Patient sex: F
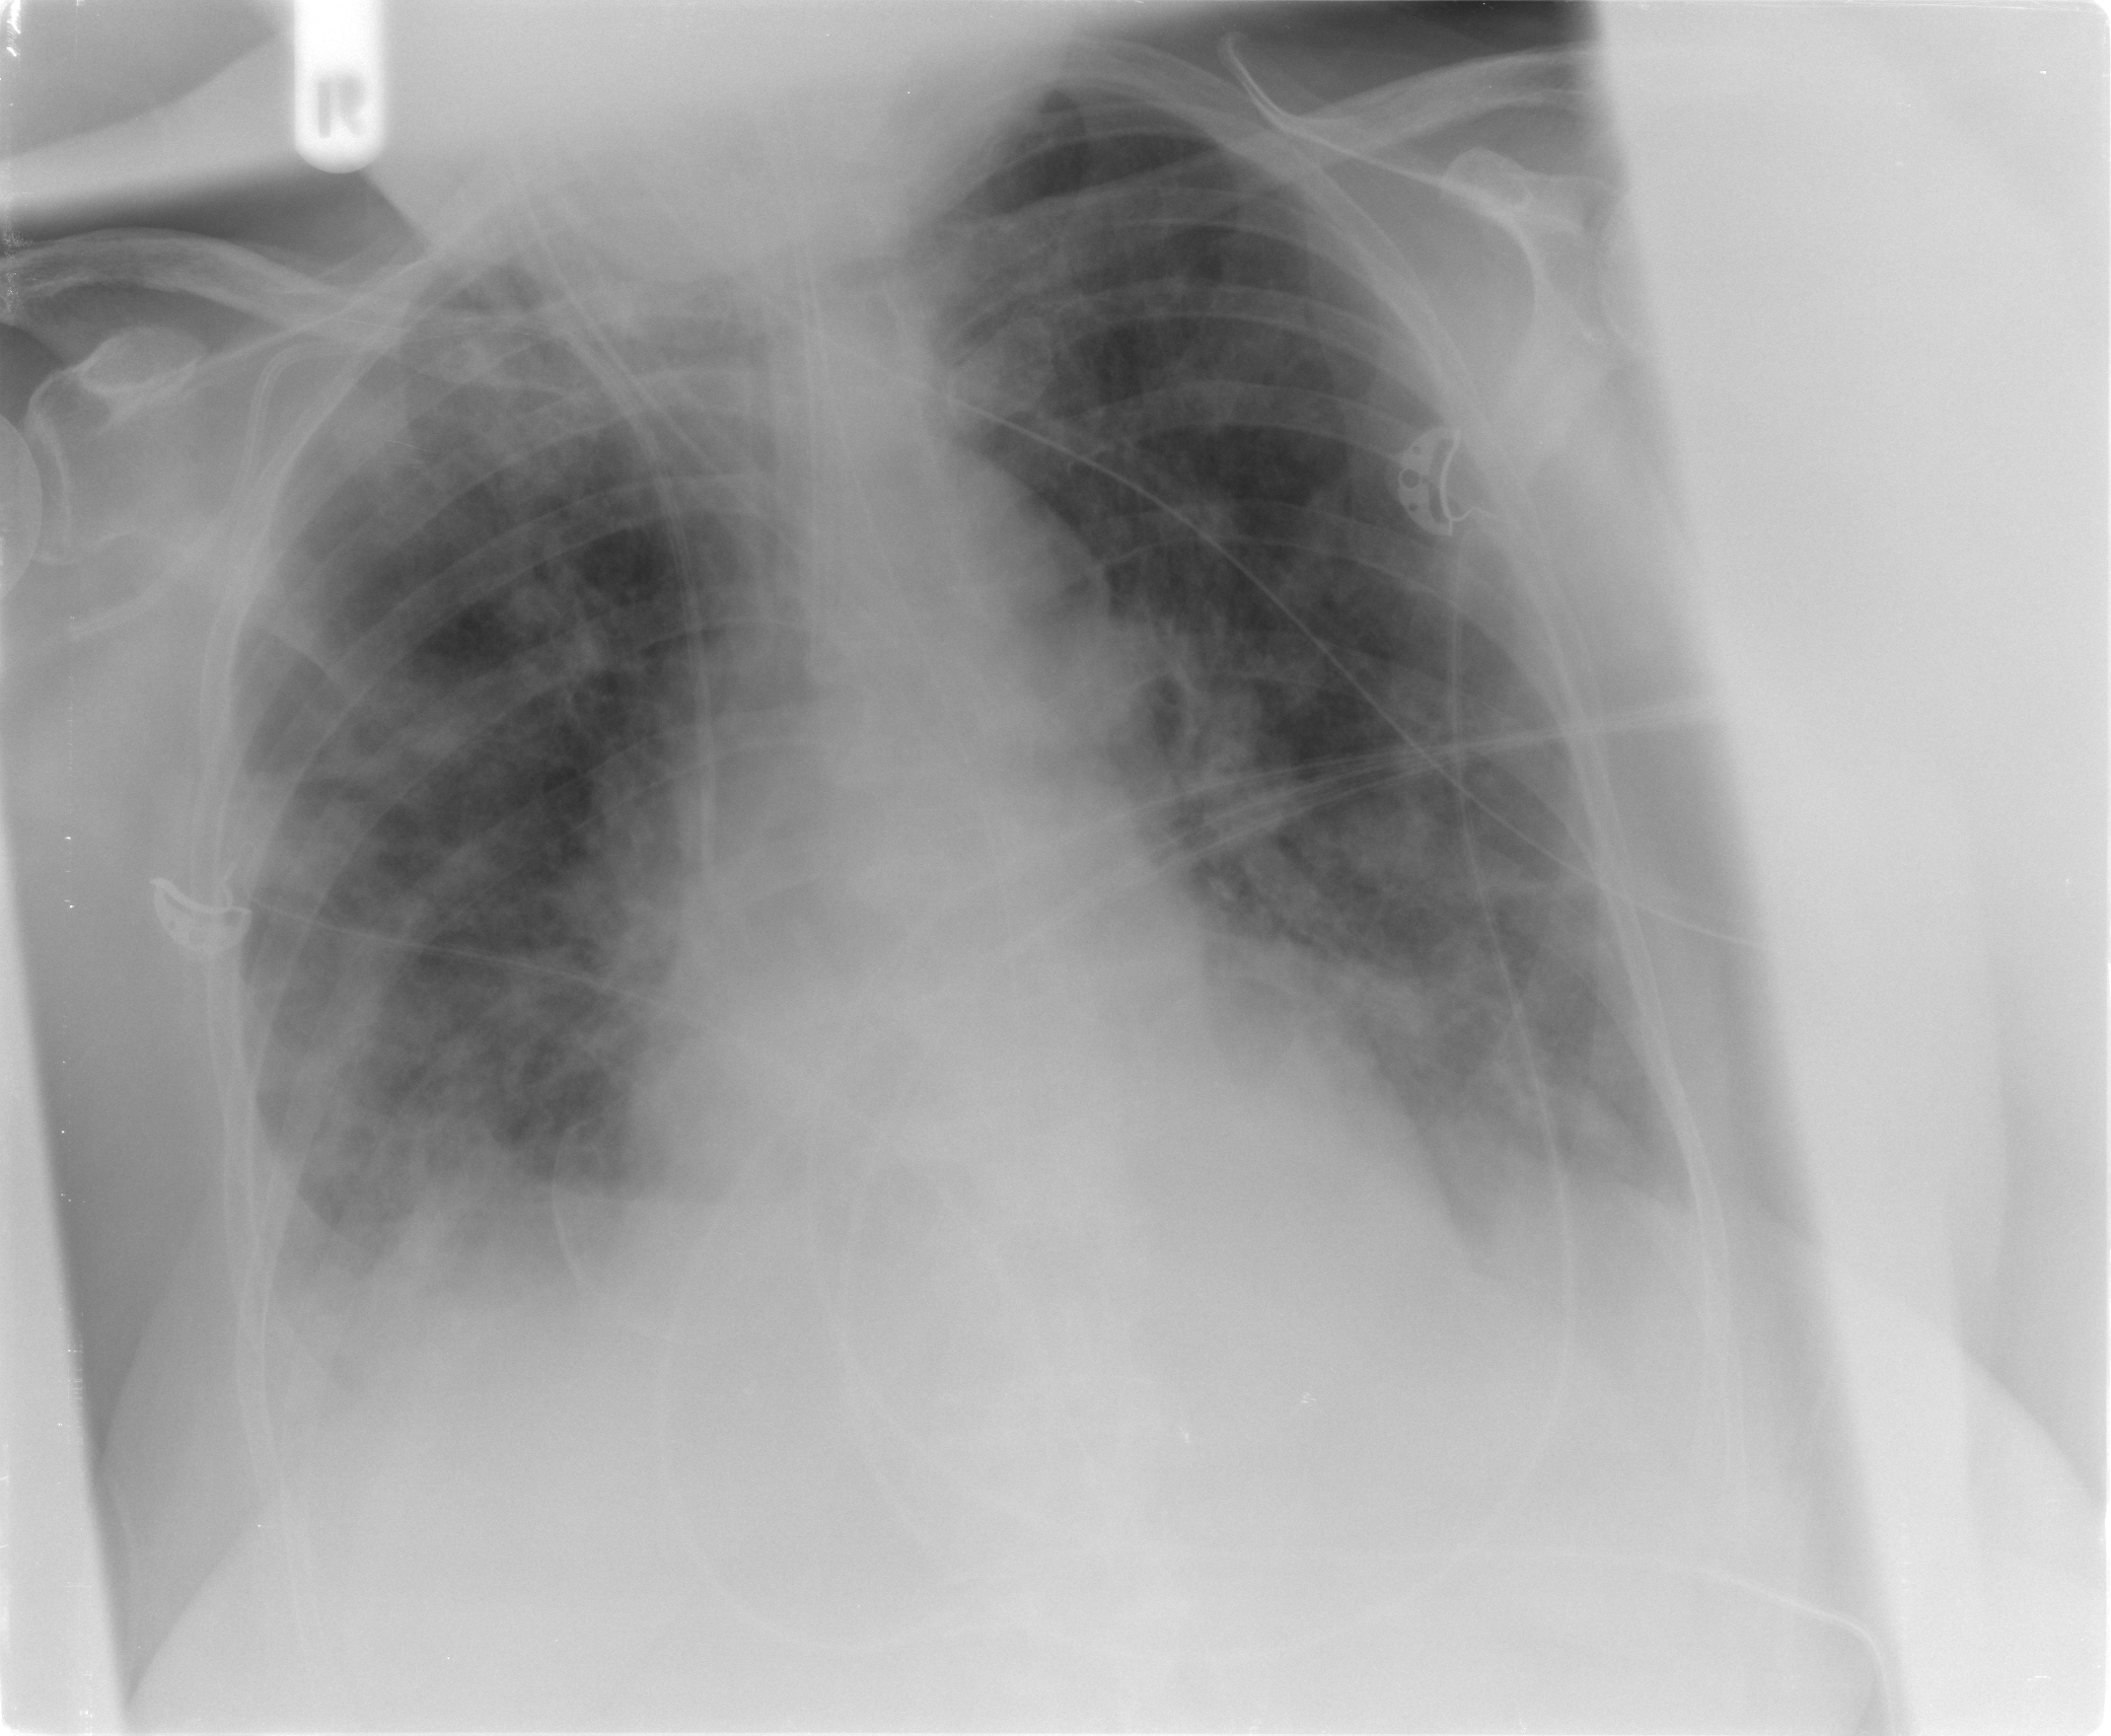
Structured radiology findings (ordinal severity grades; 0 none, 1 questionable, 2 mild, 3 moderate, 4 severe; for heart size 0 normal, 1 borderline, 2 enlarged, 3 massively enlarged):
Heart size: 2
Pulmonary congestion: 2
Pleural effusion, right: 2
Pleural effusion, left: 2
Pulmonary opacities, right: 3
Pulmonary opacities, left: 3
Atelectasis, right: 2
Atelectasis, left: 2